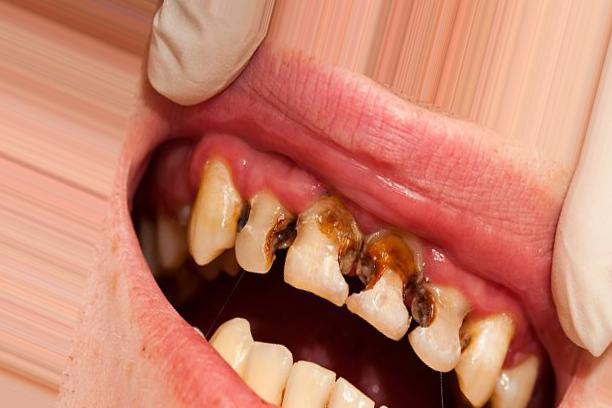
Condition: Caries